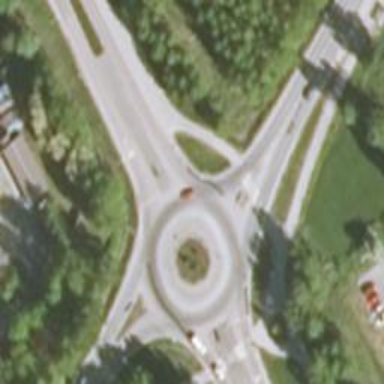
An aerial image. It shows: Roundabout at primary highway.